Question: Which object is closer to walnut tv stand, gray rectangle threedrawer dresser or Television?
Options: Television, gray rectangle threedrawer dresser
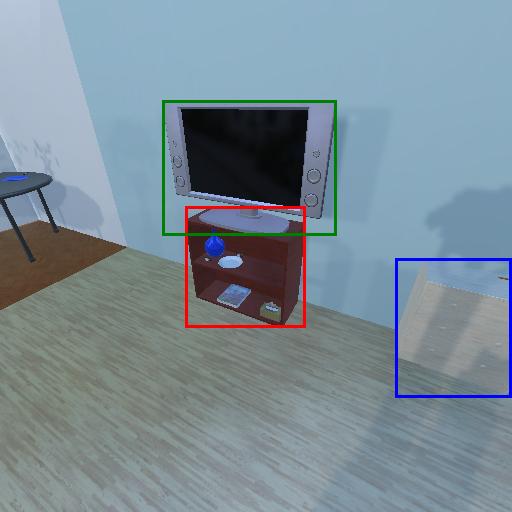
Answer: Television